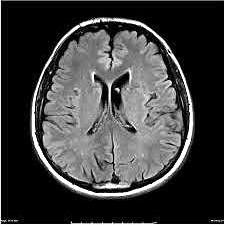
Label: notumor